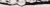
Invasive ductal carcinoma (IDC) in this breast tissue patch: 0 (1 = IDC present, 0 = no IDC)